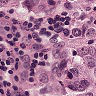
Metastatic tissue present: yes